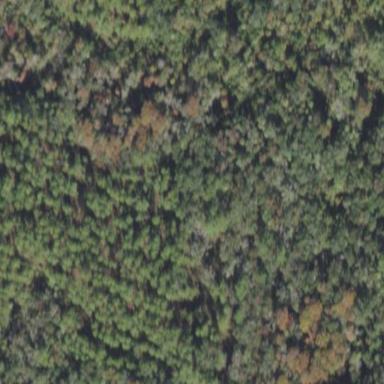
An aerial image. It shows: Forest area dominated by needle-leaved trees.